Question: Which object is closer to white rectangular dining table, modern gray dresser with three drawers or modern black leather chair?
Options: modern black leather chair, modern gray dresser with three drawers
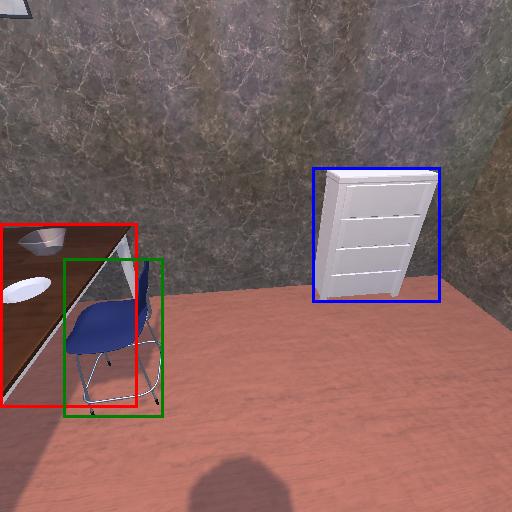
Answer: modern black leather chair